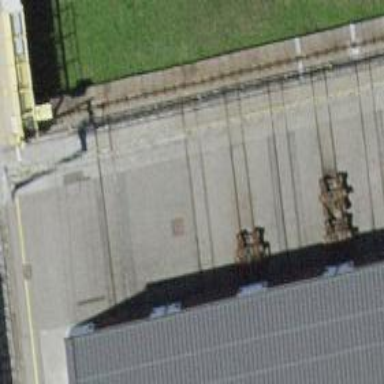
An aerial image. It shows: Single narrow-gauge railway track in service yard.